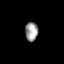
Tissue: skin
Cell type: T cells
Senescence score: 0.6763
Nuclear area (px): 238
Mean DAPI intensity: 157.181